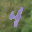
Label: 4